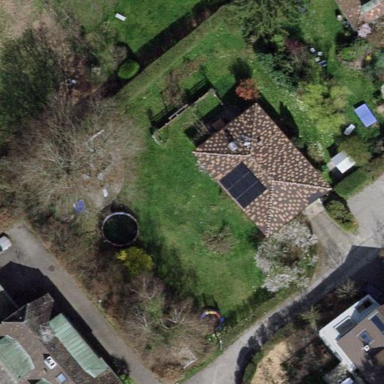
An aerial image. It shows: Garden surrounded by fence.